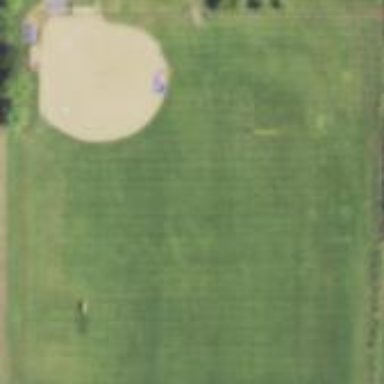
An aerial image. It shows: Baseball pitch for leisure land activities.